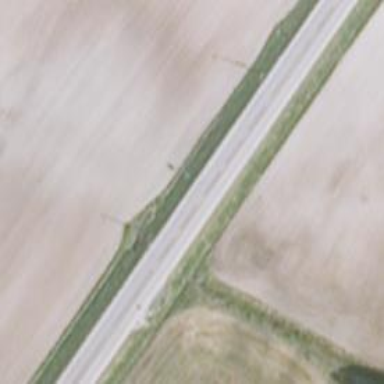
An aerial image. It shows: Asphalt road classified as trunk highway.